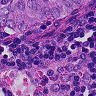
Metastatic tissue present: yes